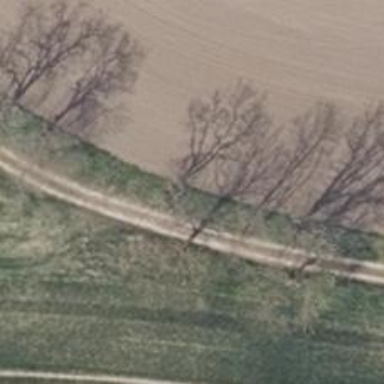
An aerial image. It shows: Row of deciduous broadleaved trees.